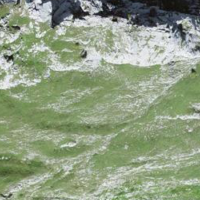
EUNIS habitat code: 26
Species observed at this site:
Milvus milvus
Pyrrhocorax graculus
Pica pica
Phoenicurus ochruros